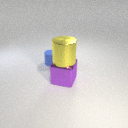
large purple metal cube to the right of small blue rubber cylinder